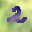
Label: 2